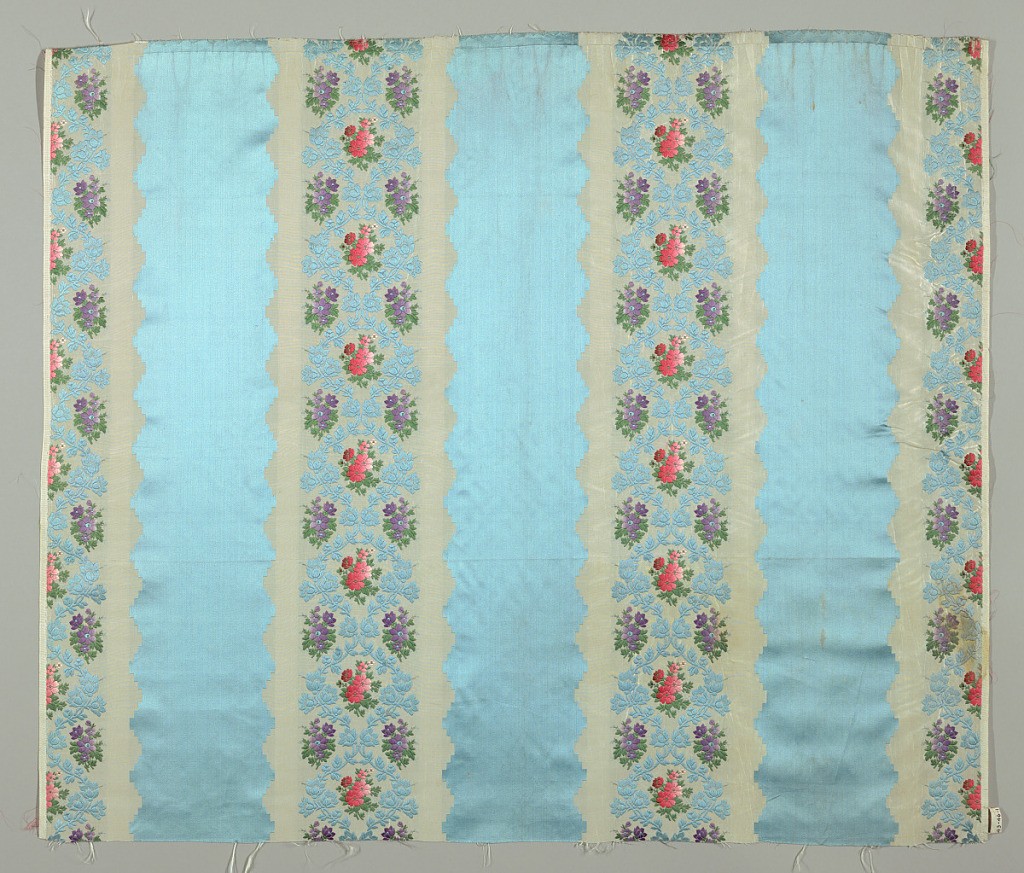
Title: Textile
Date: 19th century
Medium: silk Technique: compound satin
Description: Irregular broad stripes of blue satin and white taffeta.  Undulating stems and flowers in blue and bunched of polychrome flowers formed by extra wars on the white taffeta stripes.